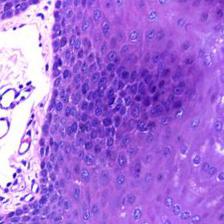
Diagnosis: Normal